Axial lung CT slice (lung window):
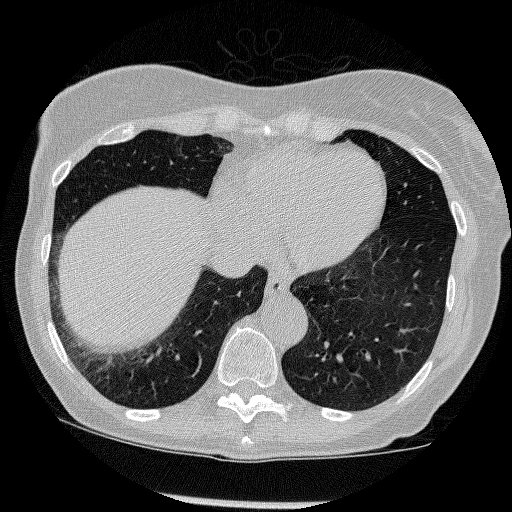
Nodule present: no